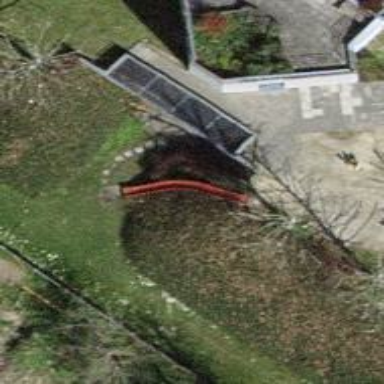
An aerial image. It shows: Playground featuring slide.